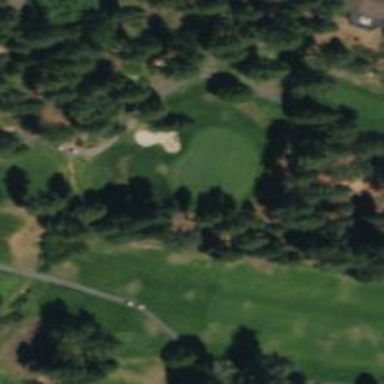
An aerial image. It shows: View of golf hole.